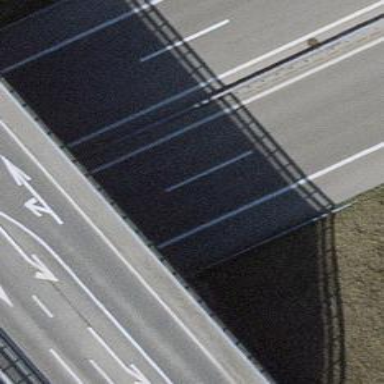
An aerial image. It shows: View of motorway.